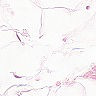
Metastatic tissue present: no